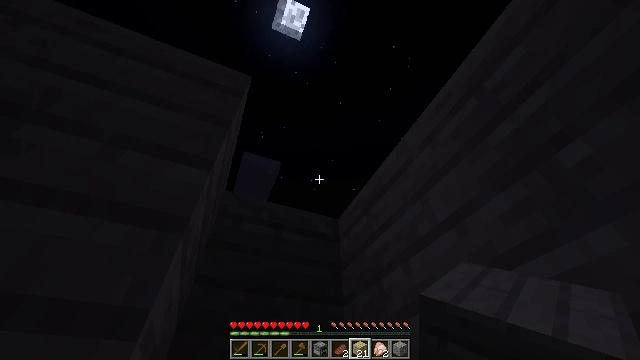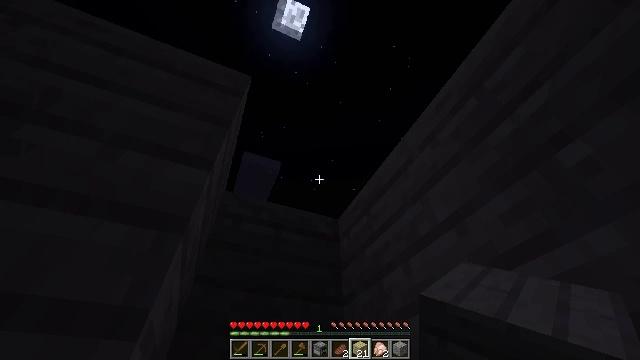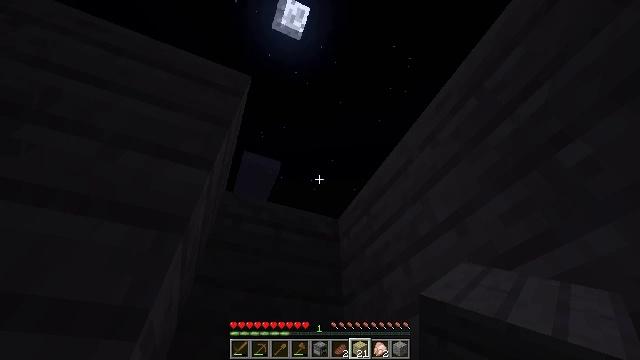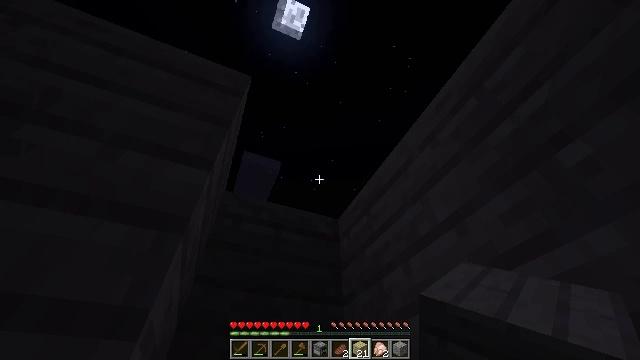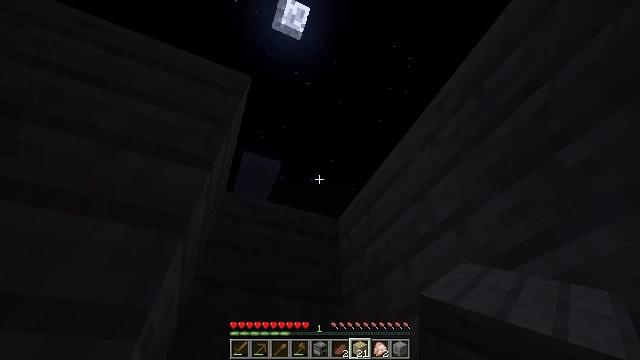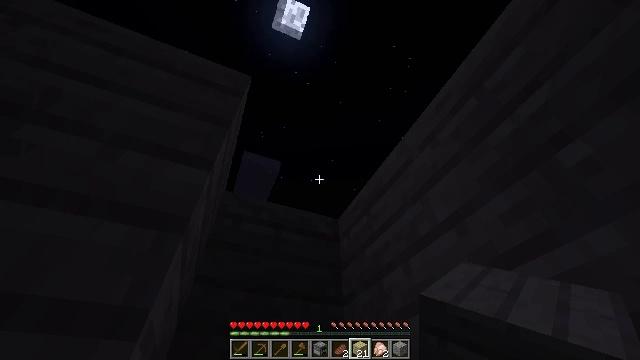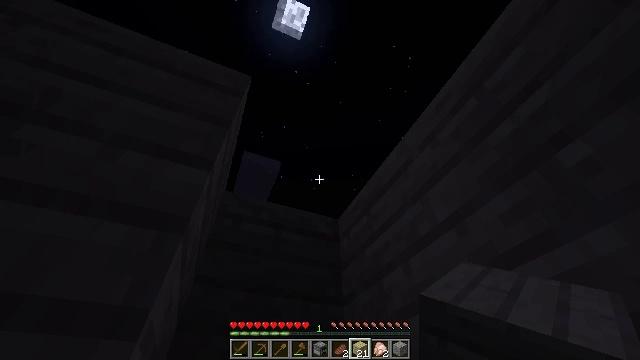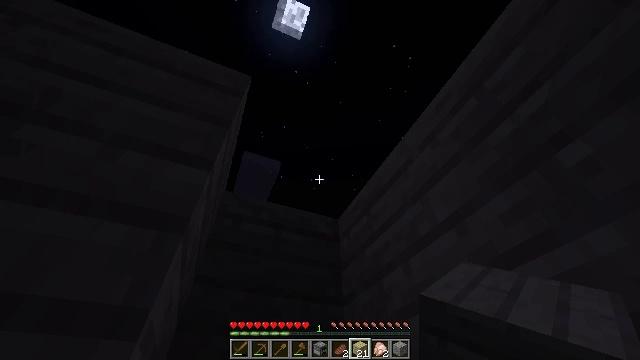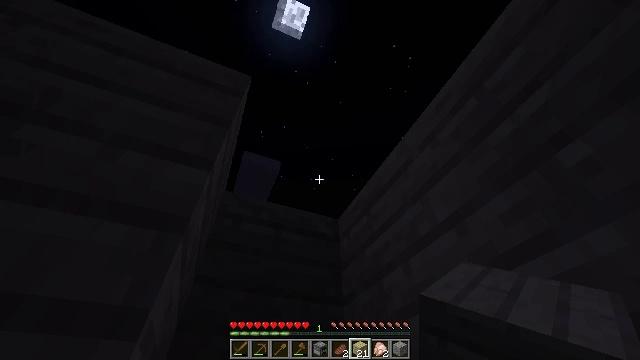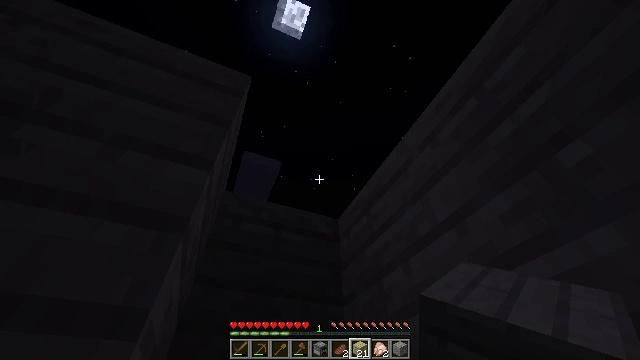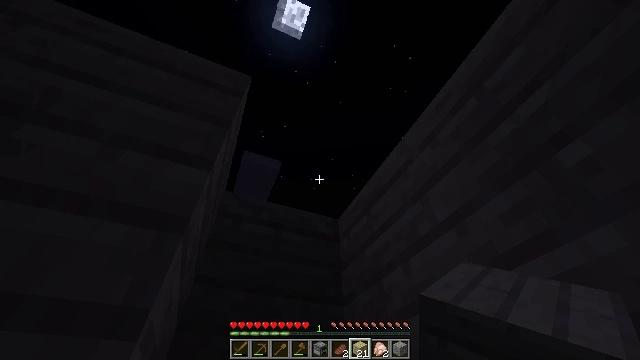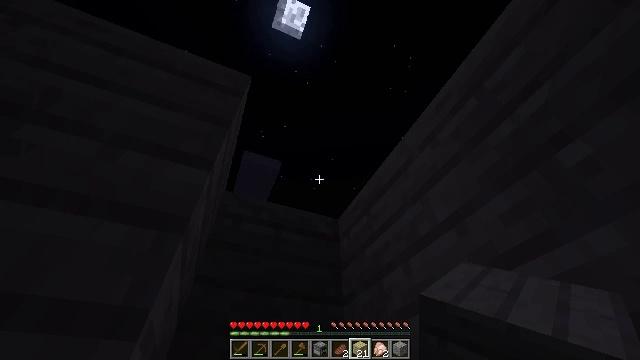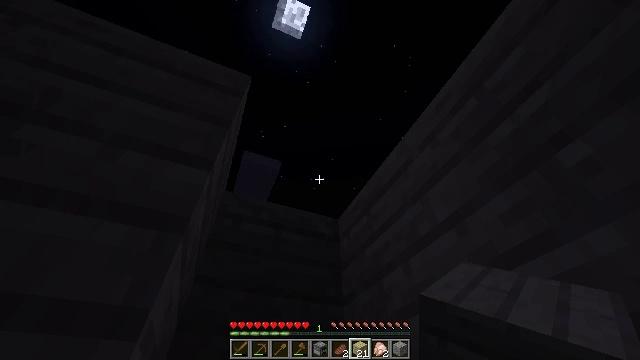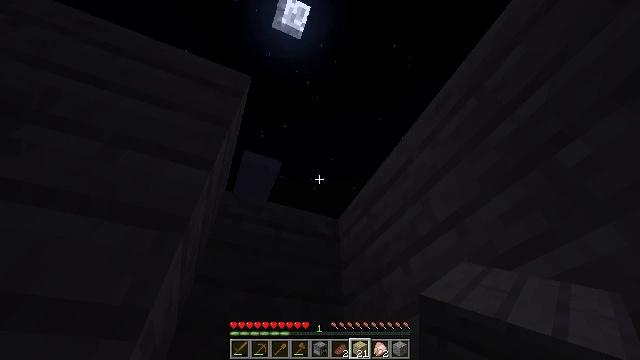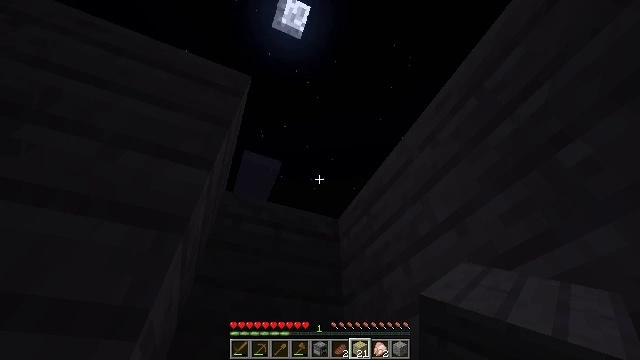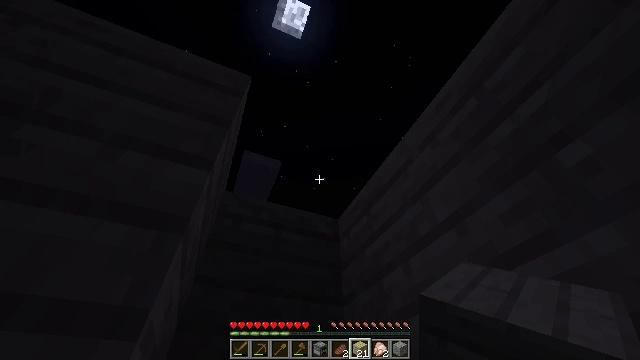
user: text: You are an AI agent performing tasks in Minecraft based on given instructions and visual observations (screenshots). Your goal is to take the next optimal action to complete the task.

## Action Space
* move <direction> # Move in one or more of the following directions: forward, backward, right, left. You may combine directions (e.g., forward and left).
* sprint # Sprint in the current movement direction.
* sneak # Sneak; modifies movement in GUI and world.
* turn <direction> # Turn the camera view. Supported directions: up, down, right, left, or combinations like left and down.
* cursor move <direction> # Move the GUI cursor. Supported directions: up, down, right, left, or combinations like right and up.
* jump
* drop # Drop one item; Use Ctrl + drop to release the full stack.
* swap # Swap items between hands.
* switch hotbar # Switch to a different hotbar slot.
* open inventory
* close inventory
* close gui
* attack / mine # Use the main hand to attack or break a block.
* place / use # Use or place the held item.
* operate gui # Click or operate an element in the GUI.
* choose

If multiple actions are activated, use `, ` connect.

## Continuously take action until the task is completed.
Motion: motion action
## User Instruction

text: Remove birch planks to collect them.
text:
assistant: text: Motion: no_op
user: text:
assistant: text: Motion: no_op
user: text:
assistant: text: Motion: no_op
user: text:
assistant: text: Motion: no_op
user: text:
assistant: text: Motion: no_op
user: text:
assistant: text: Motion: no_op
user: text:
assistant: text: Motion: no_op
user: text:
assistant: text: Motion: no_op
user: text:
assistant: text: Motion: no_op
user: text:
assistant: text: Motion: no_op
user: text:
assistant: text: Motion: no_op
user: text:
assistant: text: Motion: no_op
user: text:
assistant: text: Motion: no_op
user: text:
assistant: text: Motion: no_op
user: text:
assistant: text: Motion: no_op
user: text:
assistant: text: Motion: no_op
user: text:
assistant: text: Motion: no_op
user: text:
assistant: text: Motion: no_op
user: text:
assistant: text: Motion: no_op
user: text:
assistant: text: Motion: no_op
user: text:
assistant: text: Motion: no_op
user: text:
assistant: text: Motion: no_op
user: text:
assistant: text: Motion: no_op
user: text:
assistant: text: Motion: no_op
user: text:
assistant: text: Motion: no_op
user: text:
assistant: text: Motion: no_op
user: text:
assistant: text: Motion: no_op
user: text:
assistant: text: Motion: no_op
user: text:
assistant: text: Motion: no_op
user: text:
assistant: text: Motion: no_op